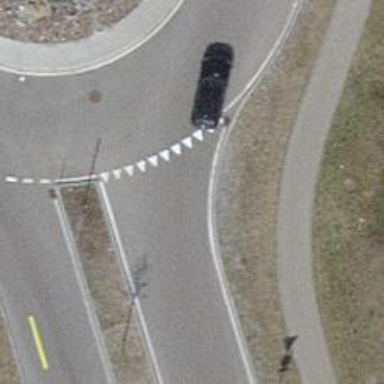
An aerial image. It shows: Road with "give way" sign.